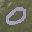
Label: 0